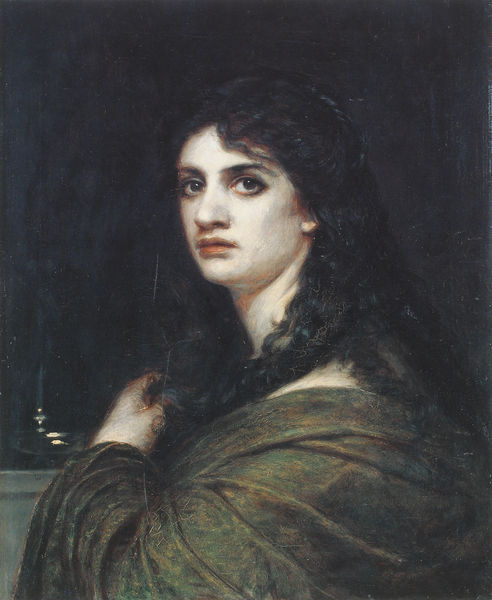
Titel: Melancholie
Künstler: Arnold Böcklin
Institution: Basel, Kunstmuseum
Schlagwörter: dunkel, gemälde, hand, umhang, grün, braun, frau, glas, haar, hintergrund, kleid, licht, mund, nase, schwarz, tisch, blick, dame, augen, blass, bild, portrait, porträt, haare, mantel, lippen, locken, schwarzer hintergrund, white, black, dark, dress, green, hair, nose, painting, robe, woman, kerze, schwarze haare, sad, skin, ear, bleich, eyes, light, wrinkles, curls, rote lippen, cape, candle, fair, lips, pale, stare, eyebrows, contrast, helle haut, roter mund, große augen, brauner mantel, fat, curly, durch die haare gehen, disgusted